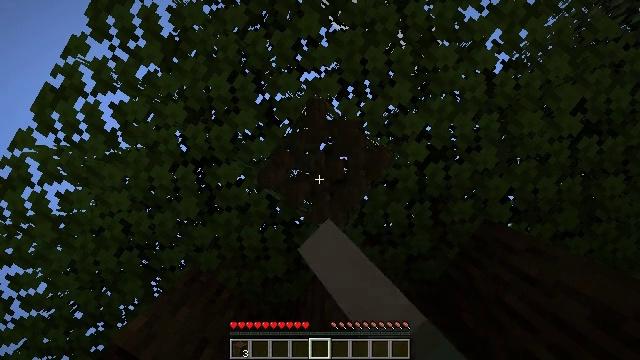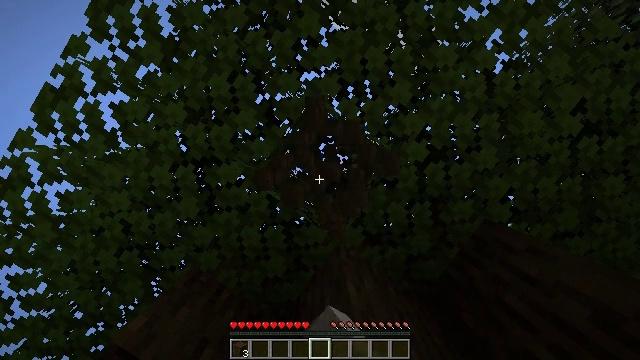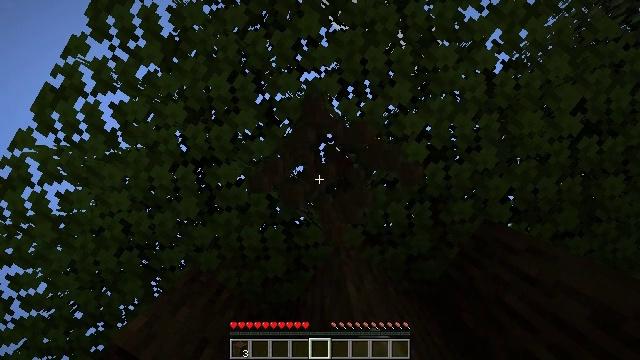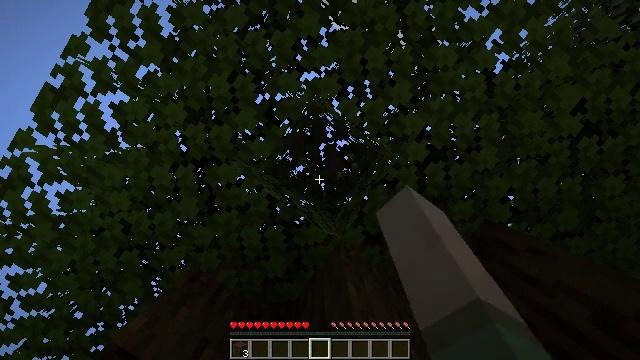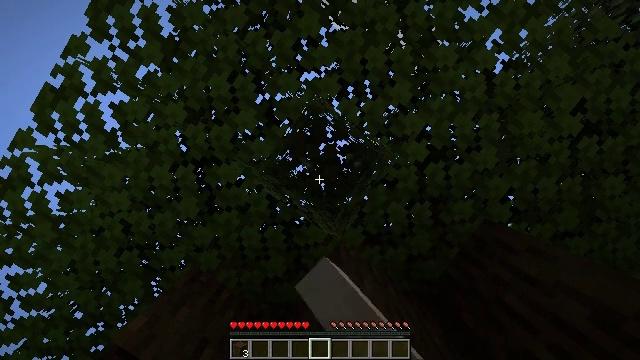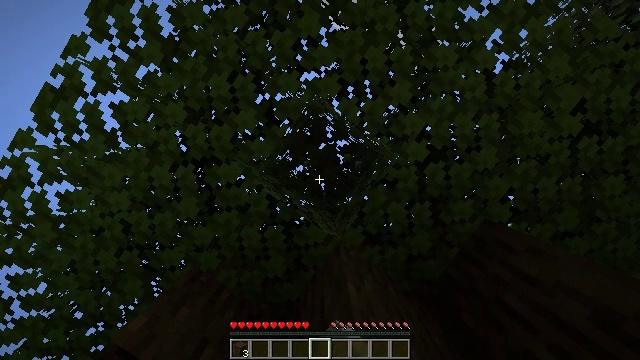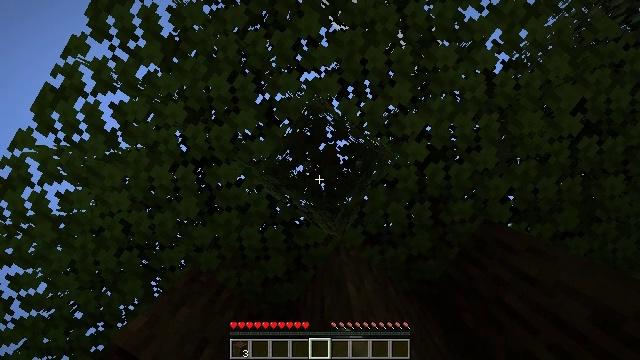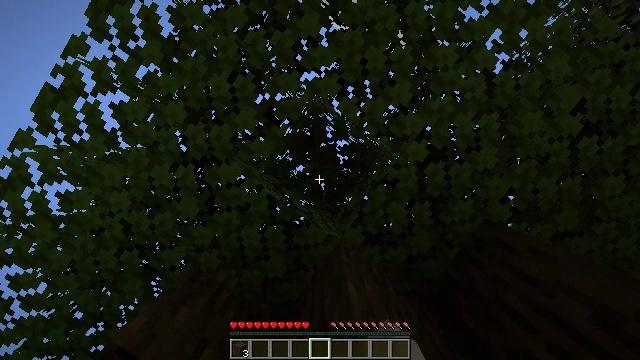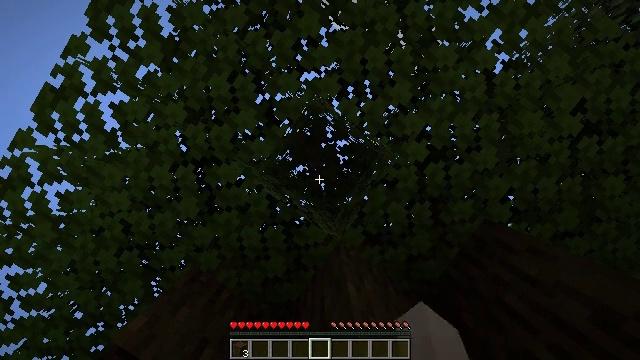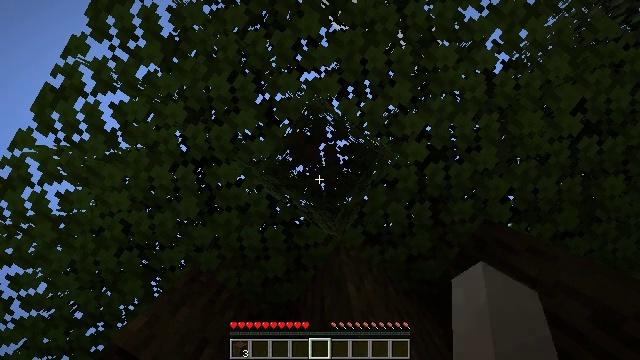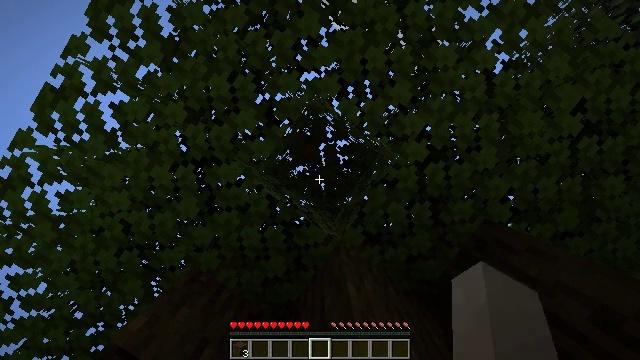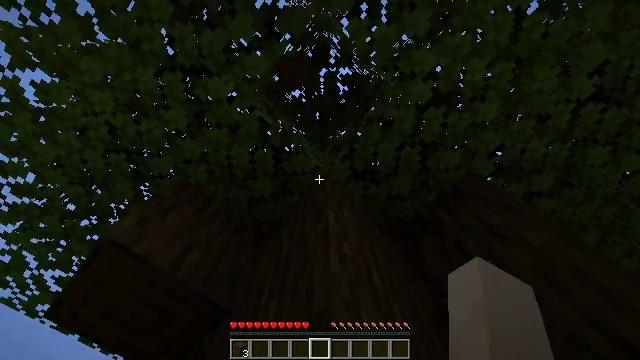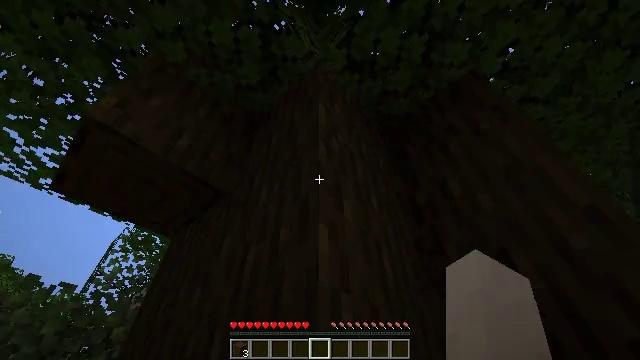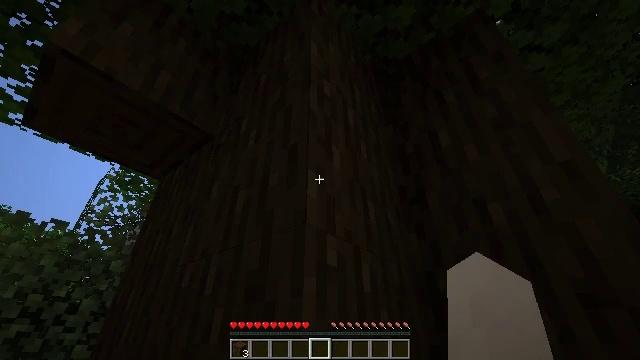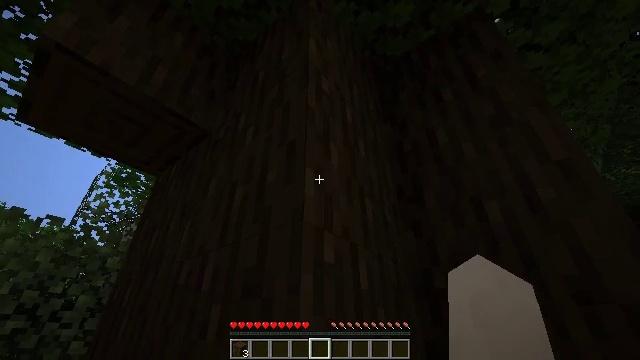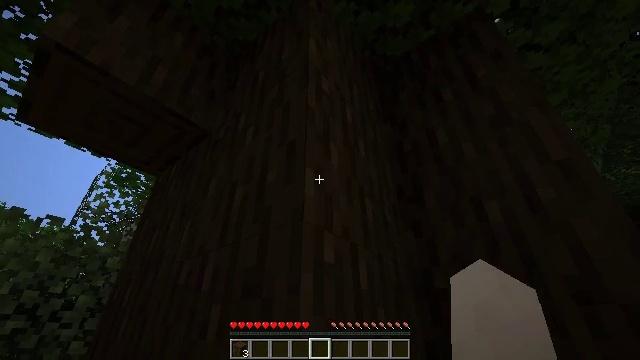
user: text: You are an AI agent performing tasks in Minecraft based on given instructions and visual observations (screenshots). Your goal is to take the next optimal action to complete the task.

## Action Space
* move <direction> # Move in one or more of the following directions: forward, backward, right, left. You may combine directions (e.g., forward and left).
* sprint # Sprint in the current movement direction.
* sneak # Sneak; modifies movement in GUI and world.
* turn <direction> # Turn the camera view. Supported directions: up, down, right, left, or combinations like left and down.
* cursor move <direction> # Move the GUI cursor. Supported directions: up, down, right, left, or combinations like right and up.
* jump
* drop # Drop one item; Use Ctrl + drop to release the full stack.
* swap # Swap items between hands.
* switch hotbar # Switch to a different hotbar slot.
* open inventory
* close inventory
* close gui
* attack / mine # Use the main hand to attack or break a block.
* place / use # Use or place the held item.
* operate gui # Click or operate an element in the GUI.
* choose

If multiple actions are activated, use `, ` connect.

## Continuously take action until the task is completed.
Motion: motion action
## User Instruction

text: Mine the dark oak log from a tree.
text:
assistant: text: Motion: attack / mine
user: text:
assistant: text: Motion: attack / mine
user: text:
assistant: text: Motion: no_op
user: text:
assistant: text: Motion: no_op
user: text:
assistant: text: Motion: no_op
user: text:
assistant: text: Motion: no_op
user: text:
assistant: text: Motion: no_op
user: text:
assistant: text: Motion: no_op
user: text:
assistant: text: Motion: no_op
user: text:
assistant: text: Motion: no_op
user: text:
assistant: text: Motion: turn right and down
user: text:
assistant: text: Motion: turn right and down
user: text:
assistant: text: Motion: turn right and down
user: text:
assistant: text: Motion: no_op
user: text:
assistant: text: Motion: no_op
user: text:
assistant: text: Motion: no_op
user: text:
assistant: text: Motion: no_op
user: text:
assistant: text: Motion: no_op
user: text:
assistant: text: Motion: move left, turn right and down
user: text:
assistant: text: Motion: move forward and move left, turn left and down
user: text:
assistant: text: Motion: move forward and move left, turn left and down
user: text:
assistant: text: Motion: move forward and move left, turn down
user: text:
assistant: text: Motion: move forward and move left, turn right and down, attack / mine
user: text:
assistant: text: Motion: turn right and down, attack / mine
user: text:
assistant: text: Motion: turn right and down, attack / mine
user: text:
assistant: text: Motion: turn right, attack / mine
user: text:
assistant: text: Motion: turn right and down, attack / mine
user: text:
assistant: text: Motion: turn right and down, attack / mine
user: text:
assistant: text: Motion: turn right and down, attack / mine
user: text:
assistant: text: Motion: attack / mine